Question: I don't remember this happening before, when I tried to set a horizontal centre constraint.

It also spews out a warning saying: Vertical position is ambiguous for label. Is that expected behavior? Setting a height constraint doesn't fix the problem. Am I doing something wrong or is Xcode tripping me up?
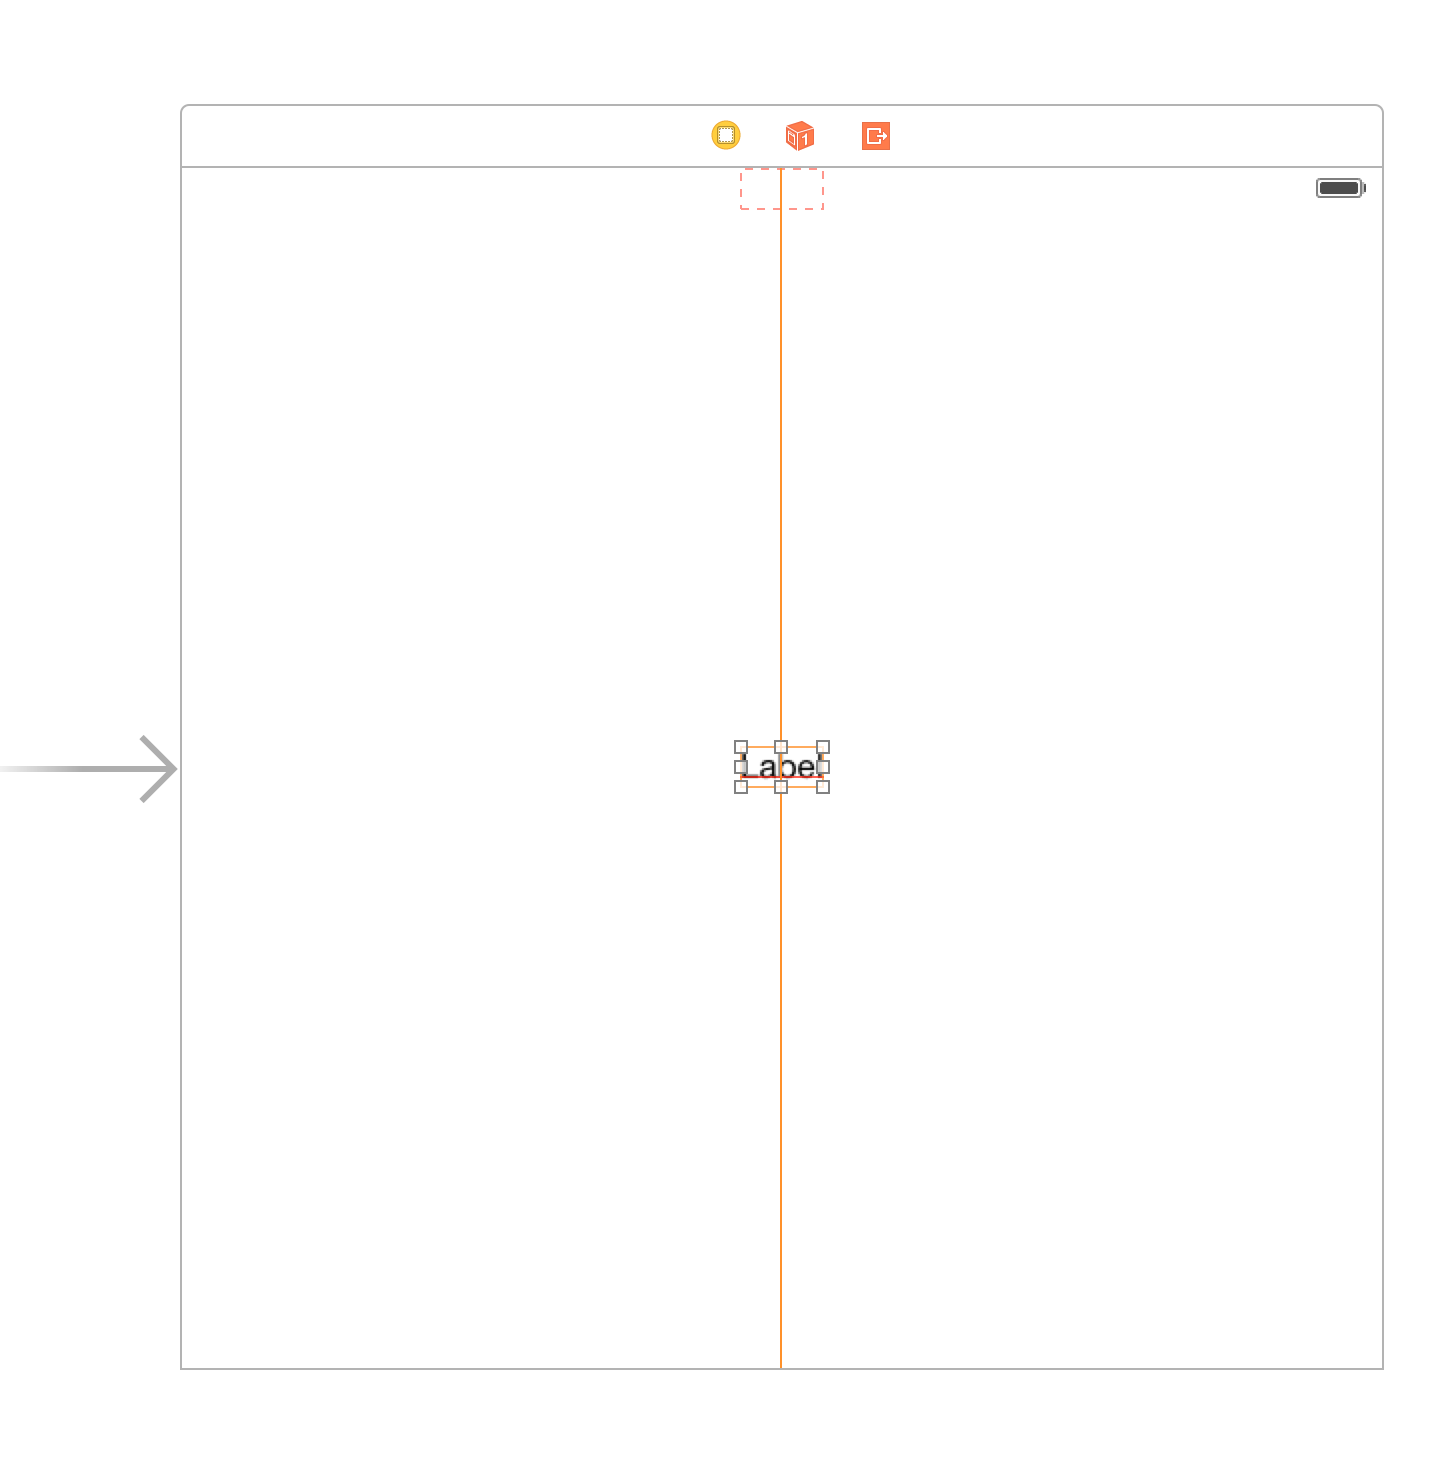
Answer: In order to place your 'UILabel' in the 'UIViewController' you have to assign a vertical and horizontal position. In this way AutoLayout won't return any errors.
You have only specified the (also called horizontal position). You may want to set the as well.
You can set the vertical position in two ways:
1. Center the UILabel vertically by selecting Center Vertically In Container;
2. Or create Top Space to Top Layout Guide or Bottom Space to Bottom Layout Guide constraints.